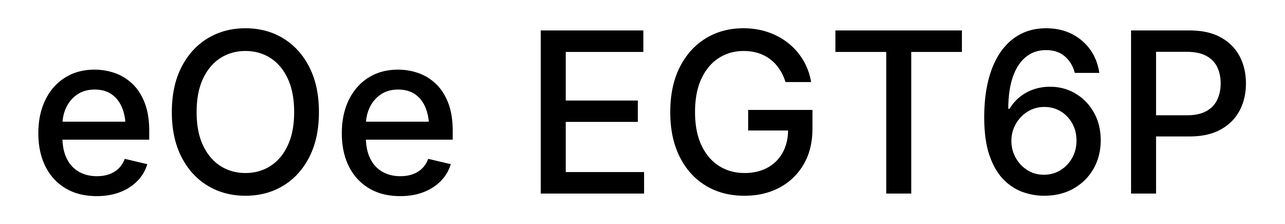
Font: Inter_Medium